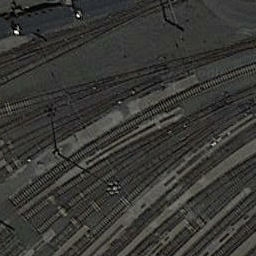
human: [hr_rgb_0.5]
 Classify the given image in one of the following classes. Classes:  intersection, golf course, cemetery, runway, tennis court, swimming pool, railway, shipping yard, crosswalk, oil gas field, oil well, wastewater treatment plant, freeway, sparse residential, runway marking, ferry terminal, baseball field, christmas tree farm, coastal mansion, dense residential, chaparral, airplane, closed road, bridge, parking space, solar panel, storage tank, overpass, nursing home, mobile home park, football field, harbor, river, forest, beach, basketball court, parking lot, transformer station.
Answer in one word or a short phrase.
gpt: railway